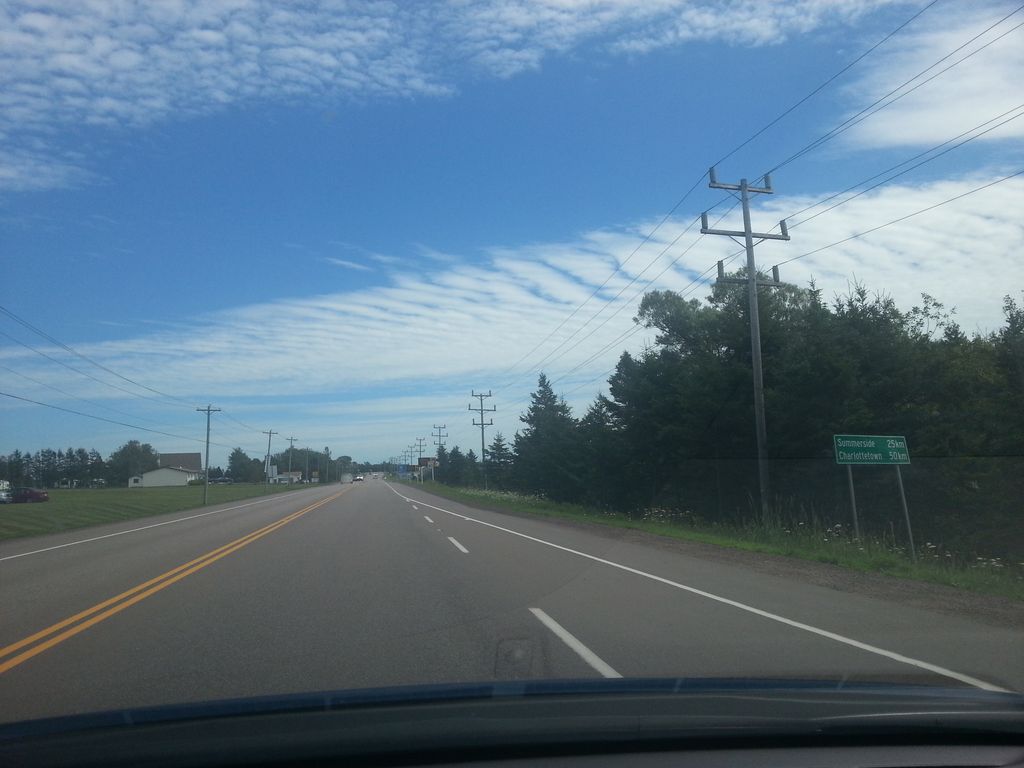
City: charlottetown